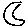
Label: moon